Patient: sex M, age 48
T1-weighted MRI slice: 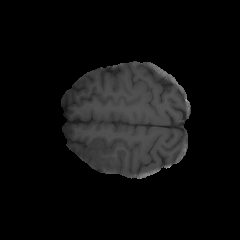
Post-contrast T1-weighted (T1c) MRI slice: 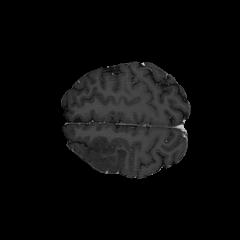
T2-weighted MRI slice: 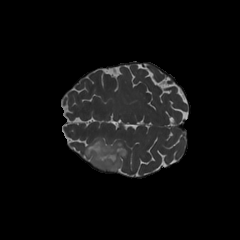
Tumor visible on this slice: yes
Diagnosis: Astrocytoma, IDH-mutant
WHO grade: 3